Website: macys
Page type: customer-info-address
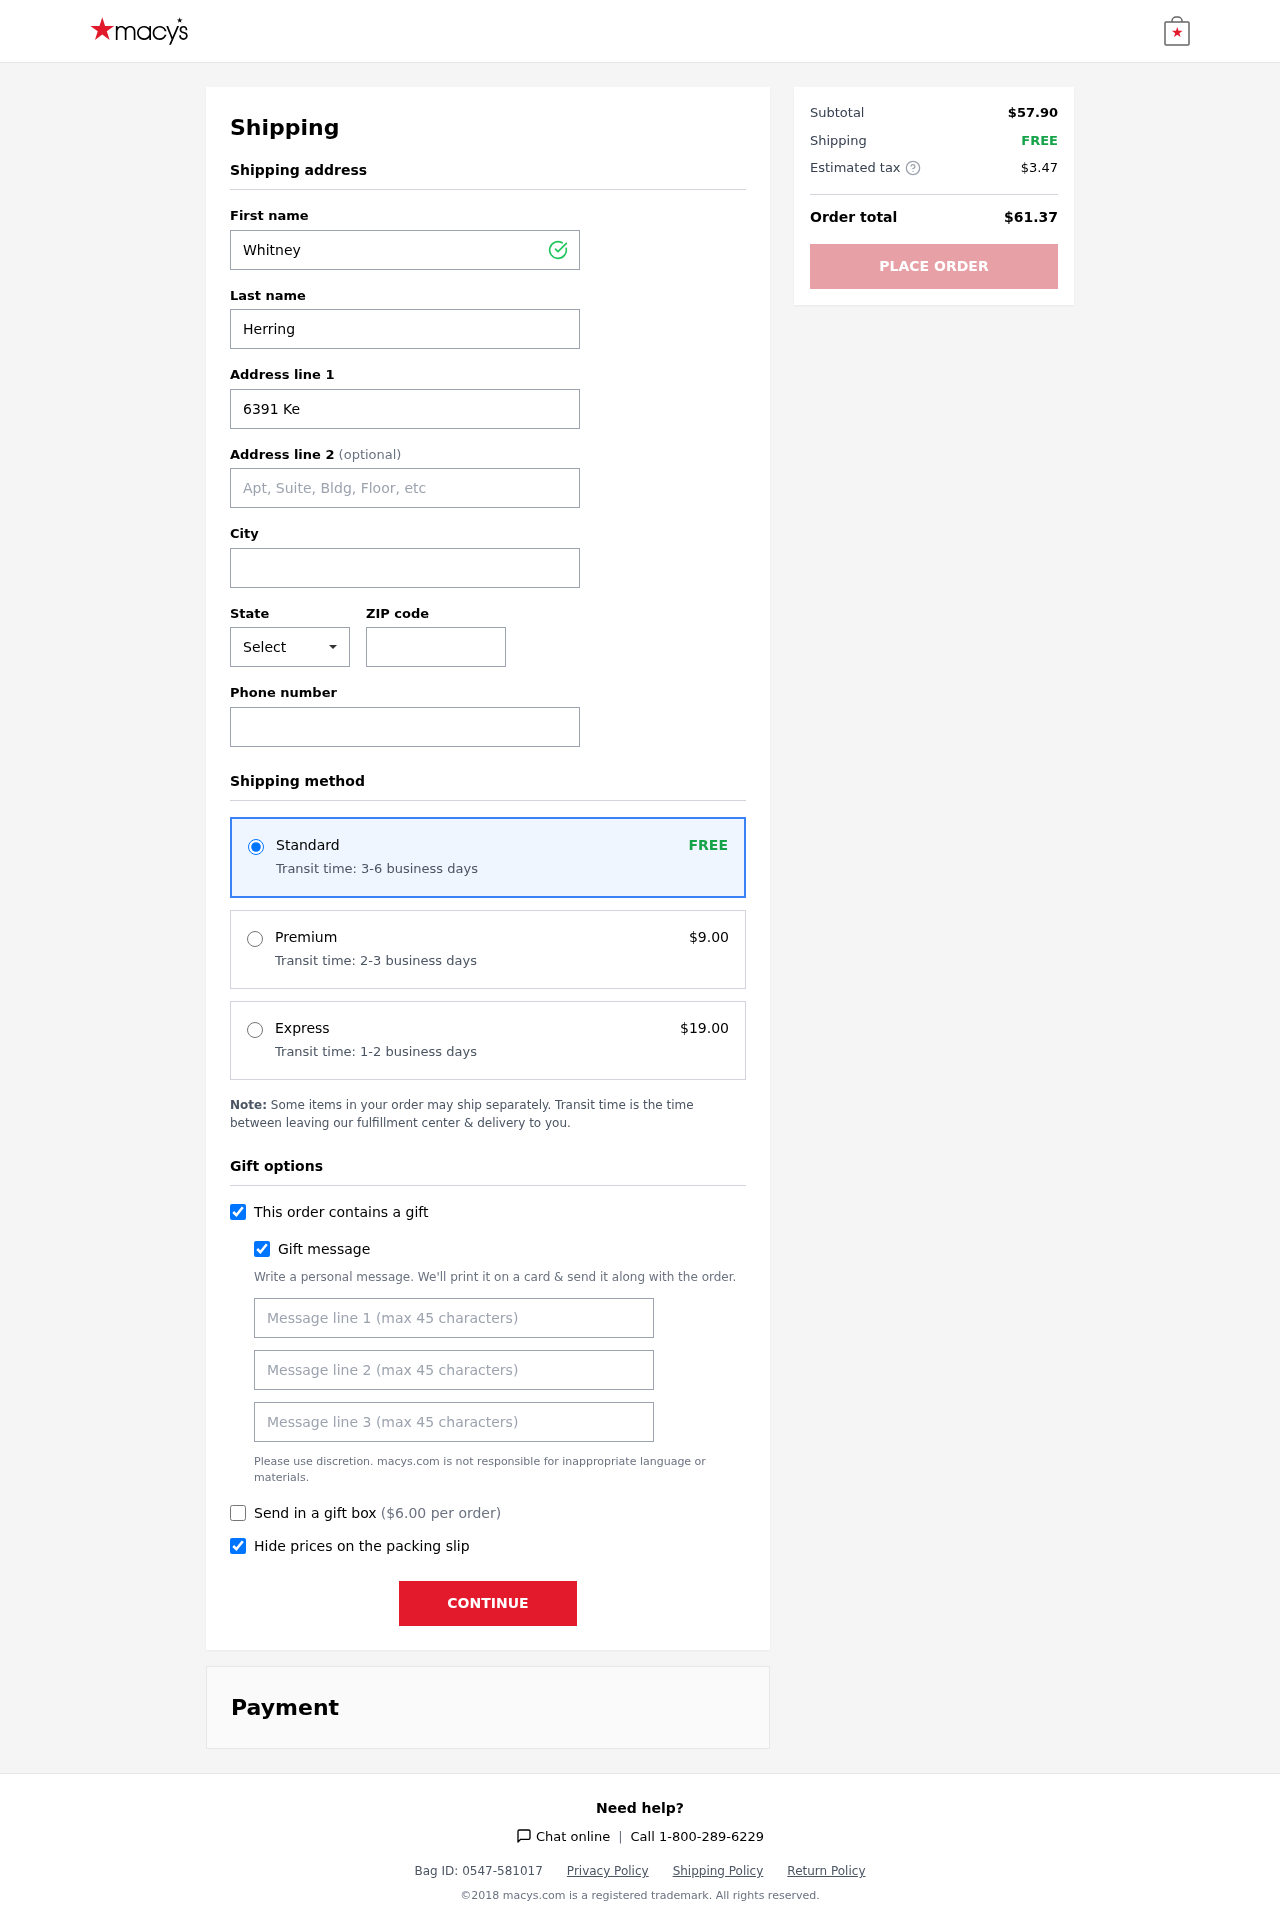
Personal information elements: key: PII_CITY
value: Jimenezstad
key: PII_FIRSTNAME
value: Whitney
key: PII_GIFT_MESSAGE
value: Hey Cathy! I thought this choker would be the perfect little touch for those outfits you love so much. Hope it brings a smile to your day! Enjoy wearing it!  Whitney
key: PII_LASTNAME
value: Herring
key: PII_PHONE
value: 3335377995
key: PII_POSTCODE
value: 26318
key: PII_STATE_ABBR
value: MO
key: PII_STREET
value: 6391 Kelli Ville
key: PII_STREET2
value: Suite 376
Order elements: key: ORDER_SHIPPING_STANDARD
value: FREE
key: ORDER_SHIPPING_STANDARD_TIME
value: Transit time: 3-6 business days
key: ORDER_SHIPPING_PREMIUM
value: $9.00
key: ORDER_SHIPPING_PREMIUM_TIME
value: Transit time: 2-3 business days
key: ORDER_SHIPPING_EXPRESS
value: $19.00
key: ORDER_SHIPPING_EXPRESS_TIME
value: Transit time: 1-2 business days
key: ORDER_GIFT_BOX_FEE
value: $6.00
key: ORDER_SUBTOTAL
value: $57.90
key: ORDER_SHIPPING_COST
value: FREE
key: ORDER_TAX
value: $3.47
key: ORDER_TOTAL
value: $61.37